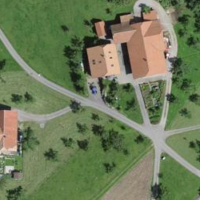
EUNIS habitat code: 24
Species observed at this site:
Tanacetum parthenium